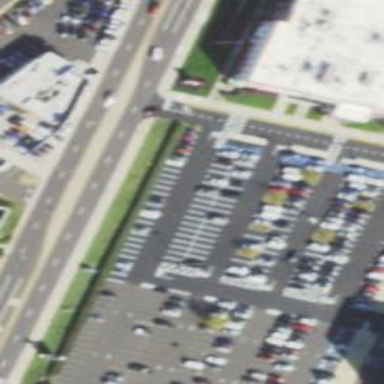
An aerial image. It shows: Parking area.